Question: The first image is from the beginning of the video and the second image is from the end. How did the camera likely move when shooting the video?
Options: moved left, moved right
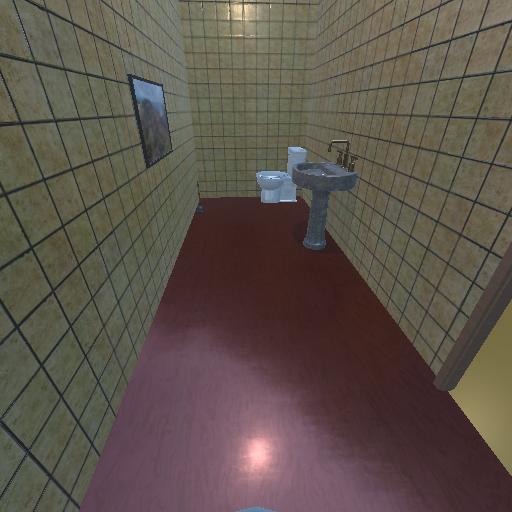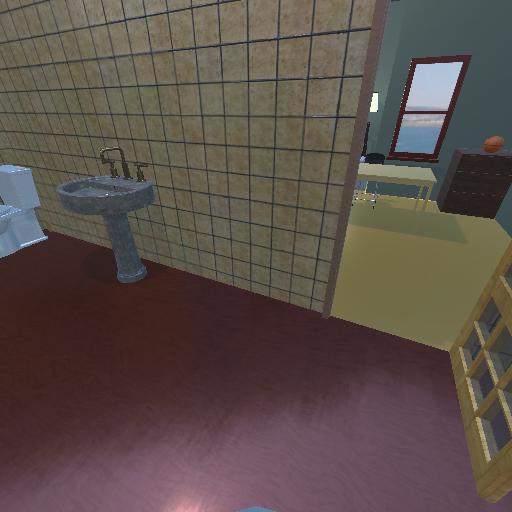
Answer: moved left